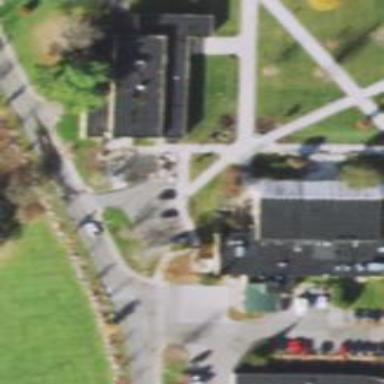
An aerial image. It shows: College building.